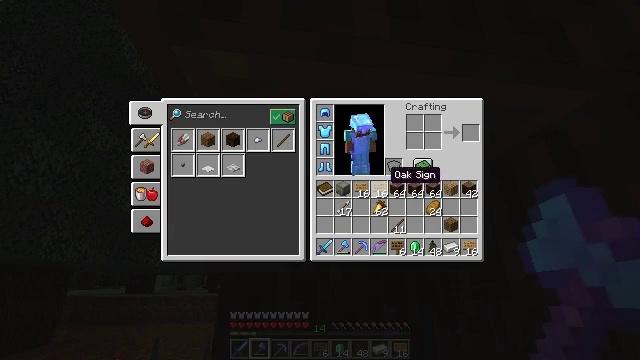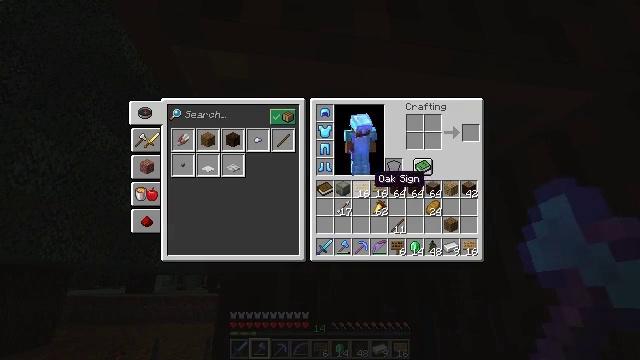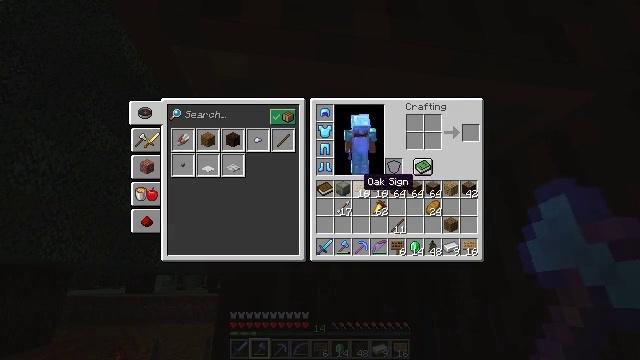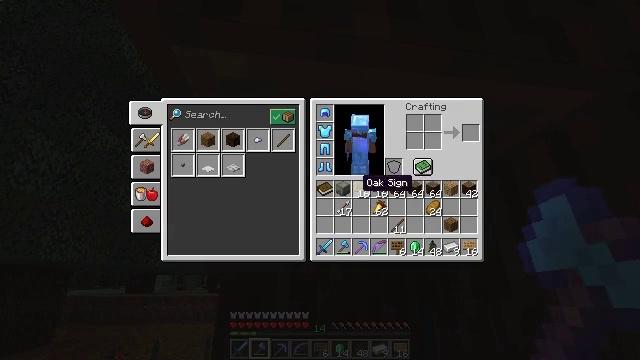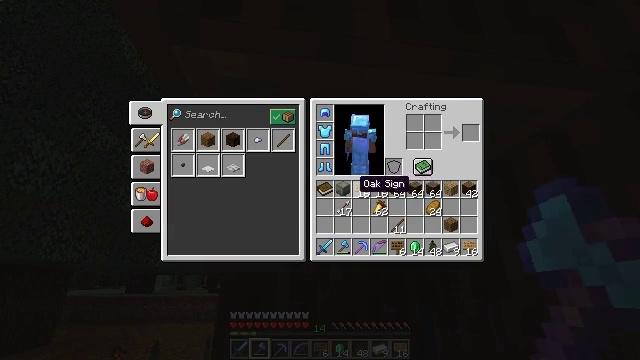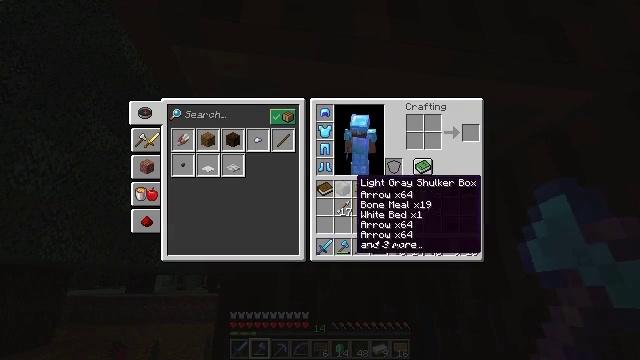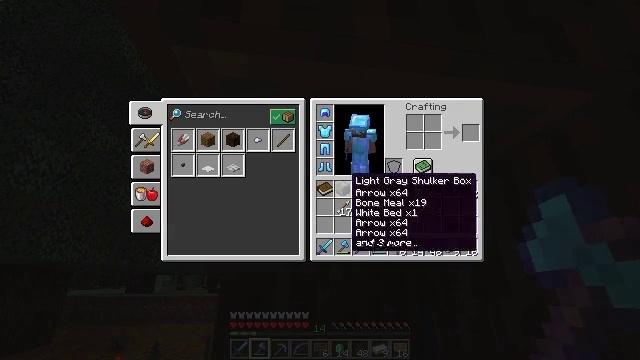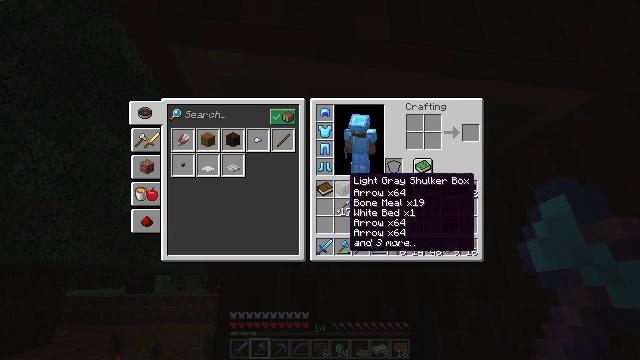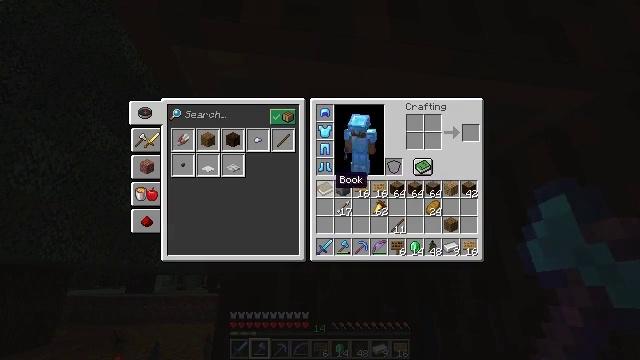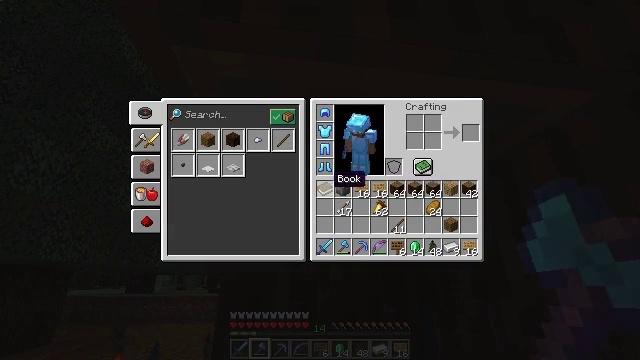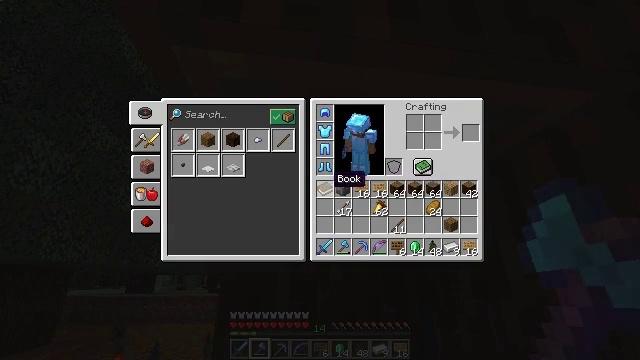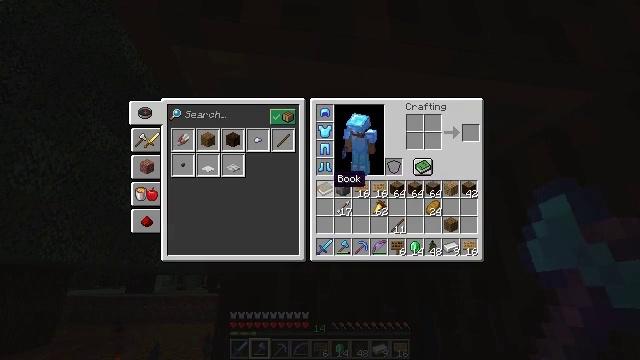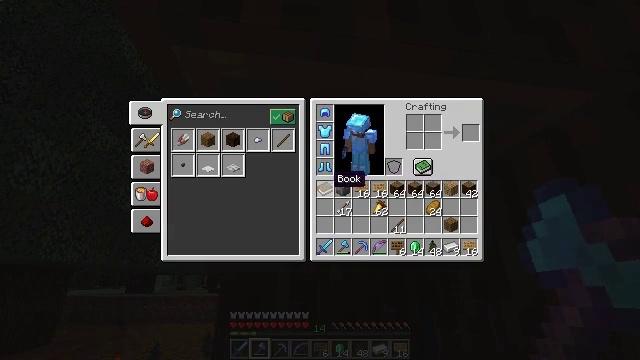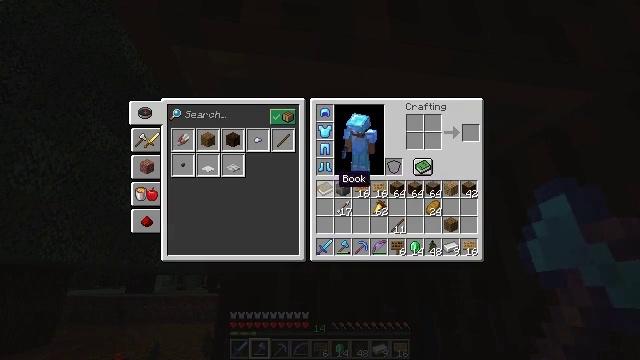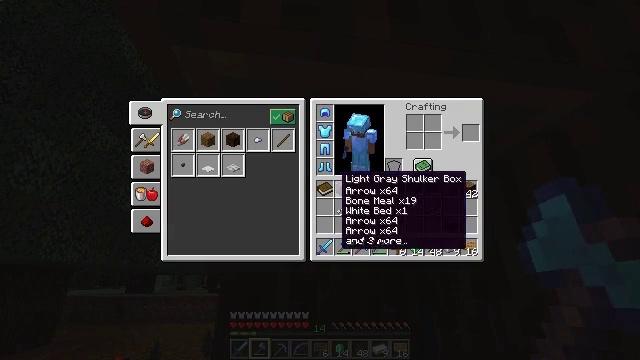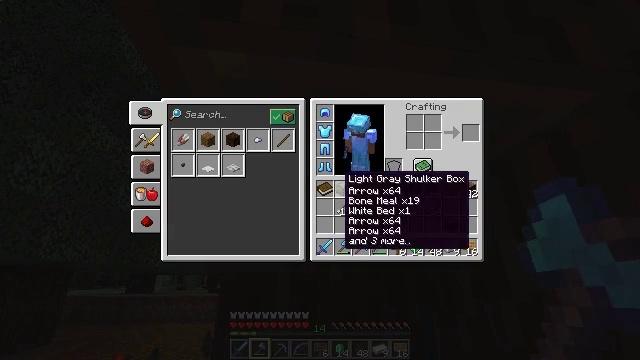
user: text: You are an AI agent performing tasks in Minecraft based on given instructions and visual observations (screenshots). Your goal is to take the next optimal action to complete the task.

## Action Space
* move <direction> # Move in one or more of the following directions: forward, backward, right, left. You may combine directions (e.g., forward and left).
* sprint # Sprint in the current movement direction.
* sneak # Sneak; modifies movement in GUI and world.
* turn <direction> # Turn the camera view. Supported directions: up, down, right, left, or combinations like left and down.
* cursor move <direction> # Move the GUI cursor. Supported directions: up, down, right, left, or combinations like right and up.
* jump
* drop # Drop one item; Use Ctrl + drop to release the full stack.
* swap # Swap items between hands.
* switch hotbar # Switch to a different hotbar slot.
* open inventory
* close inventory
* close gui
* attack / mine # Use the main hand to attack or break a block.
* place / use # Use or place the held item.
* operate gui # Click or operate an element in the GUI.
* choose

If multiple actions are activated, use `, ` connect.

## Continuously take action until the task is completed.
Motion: motion action
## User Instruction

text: Remove an oak sign from the inventory.
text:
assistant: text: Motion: sneak, cursor move left
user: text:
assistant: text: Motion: sneak, cursor move left
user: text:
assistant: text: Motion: sneak
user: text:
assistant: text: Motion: sneak
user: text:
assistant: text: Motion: sneak
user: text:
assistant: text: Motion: sneak
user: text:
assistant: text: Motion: sneak
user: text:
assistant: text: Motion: sneak, cursor move left
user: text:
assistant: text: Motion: sneak
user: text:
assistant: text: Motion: sneak
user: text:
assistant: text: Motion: sneak, operate gui
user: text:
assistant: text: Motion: sneak, operate gui
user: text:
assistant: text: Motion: sneak, operate gui
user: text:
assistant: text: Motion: sneak
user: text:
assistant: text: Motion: sneak
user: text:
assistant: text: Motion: sneak, operate gui
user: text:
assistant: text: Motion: sneak, operate gui
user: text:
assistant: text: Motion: sneak, operate gui
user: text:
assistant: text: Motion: sneak
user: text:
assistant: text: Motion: sneak
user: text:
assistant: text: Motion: sneak
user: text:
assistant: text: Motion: sneak
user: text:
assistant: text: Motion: sneak
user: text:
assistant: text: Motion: sneak
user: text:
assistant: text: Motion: sneak
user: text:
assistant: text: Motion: no_op
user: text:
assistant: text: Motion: cursor move left and down
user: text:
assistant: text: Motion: cursor move left and down
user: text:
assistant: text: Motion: cursor move left
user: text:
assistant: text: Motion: close inventory